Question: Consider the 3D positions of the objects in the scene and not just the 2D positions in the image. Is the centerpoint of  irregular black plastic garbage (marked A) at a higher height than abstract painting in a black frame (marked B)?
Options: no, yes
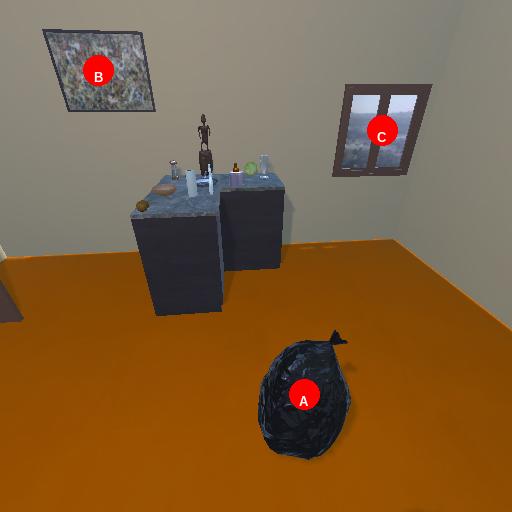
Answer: no